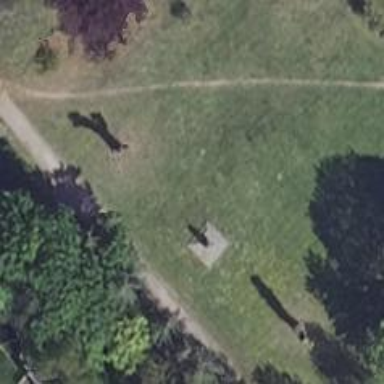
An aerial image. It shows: Historic memorial.